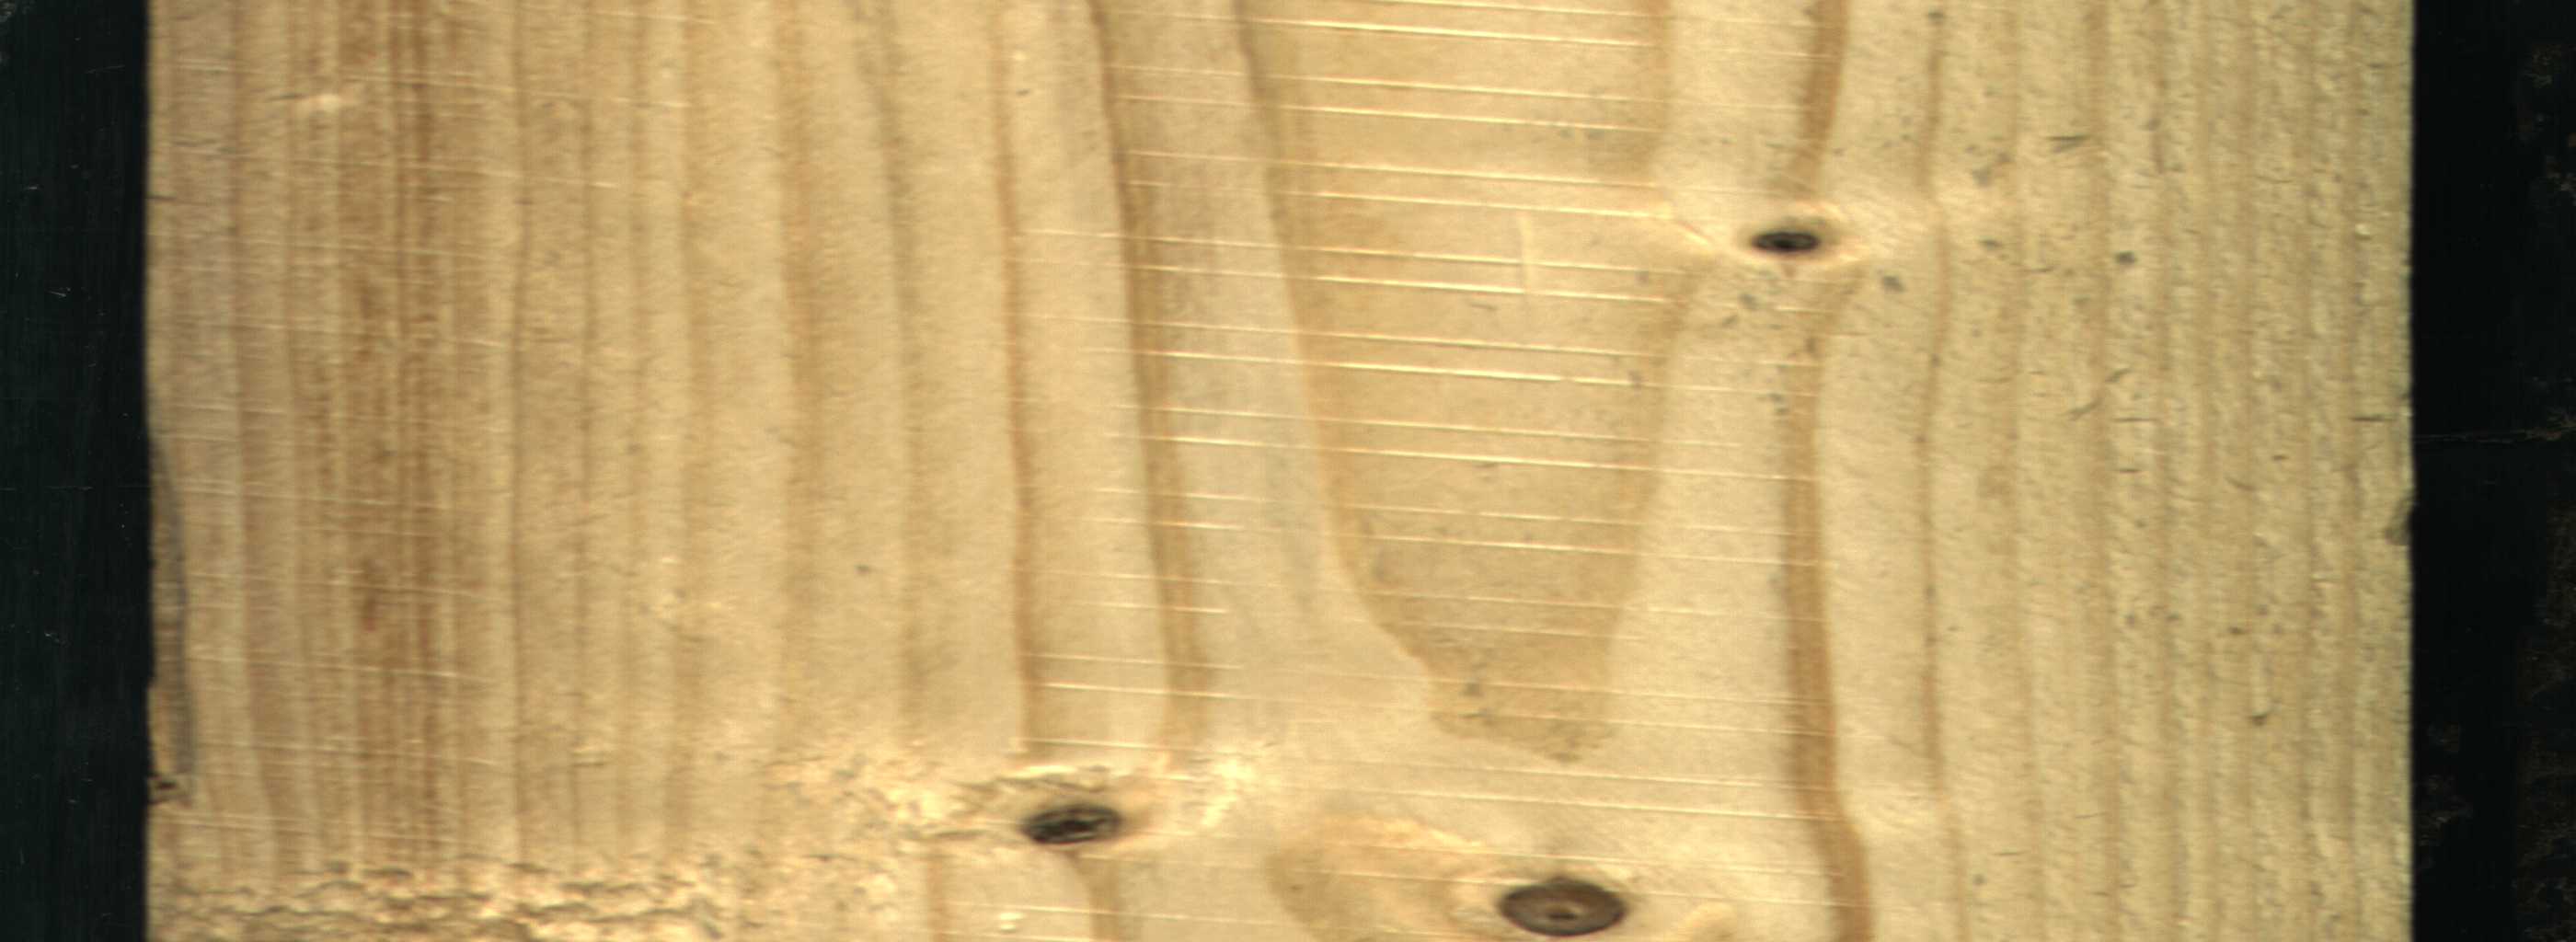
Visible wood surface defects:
Dead_Knot
Dead_Knot
Live_Knot